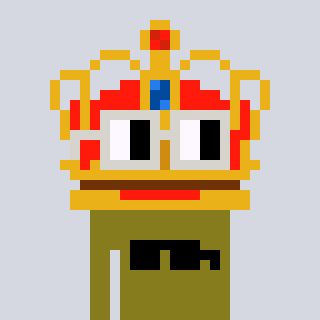
a pixel art character with square light gray glasses, a crown-shaped head and a gunk-colored body on a cool background